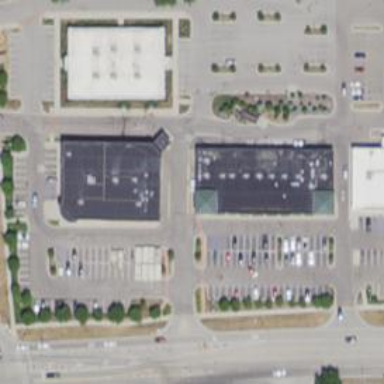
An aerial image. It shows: Pharmacy providing healthcare services.